The plot is a Morlet-wavelet scalogram of a rotor-rig vibration measurement. Classify the rotor condition as one of: normal, misalignment, unbalance, looseness.
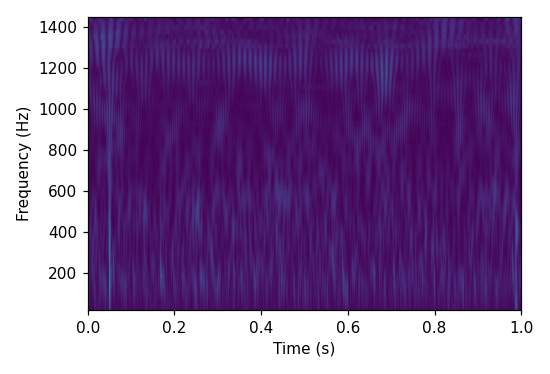
Answer: normal